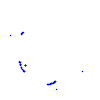
Particle: proton